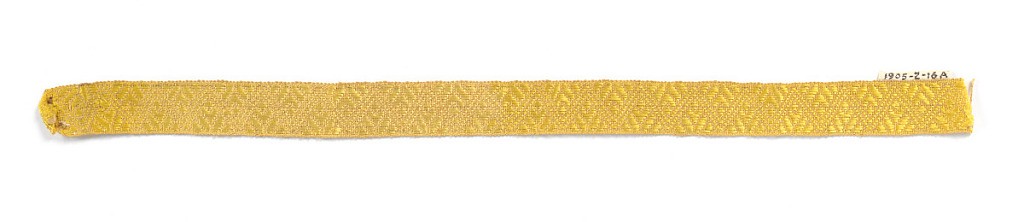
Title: Trimming
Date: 17th century
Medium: silk Technique: woven
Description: Design of a central zigzag line with a leaf form in the opposing triangles.